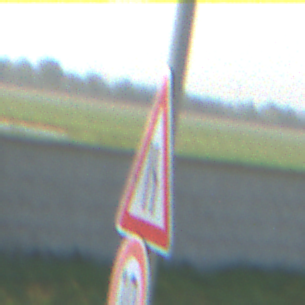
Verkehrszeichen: EinseitigVerengteFahrbahnRechts
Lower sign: Geschwindigkeit10
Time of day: MorningAfternoon
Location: Outdoor (Special)
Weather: Clear
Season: NotSpecified
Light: Natural